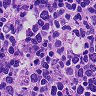
Metastatic tissue present: no